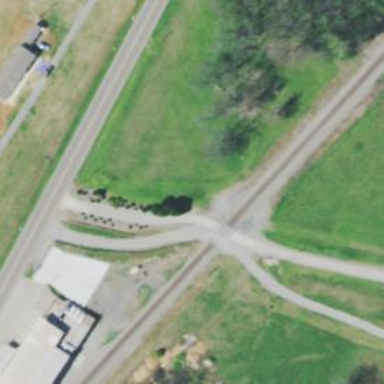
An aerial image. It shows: Level crossing along the railway.